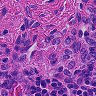
Metastatic tissue present: no